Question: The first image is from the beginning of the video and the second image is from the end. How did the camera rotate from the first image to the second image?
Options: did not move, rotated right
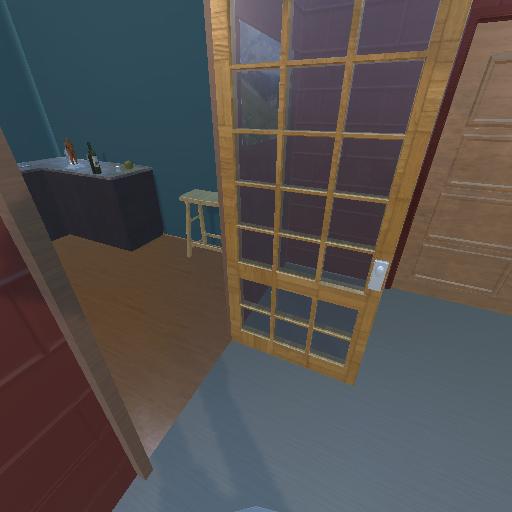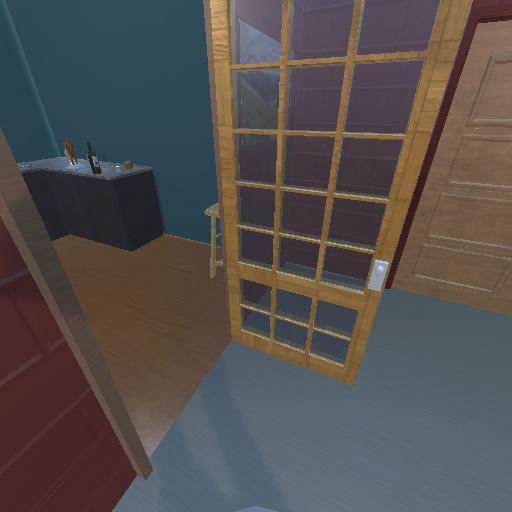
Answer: did not move